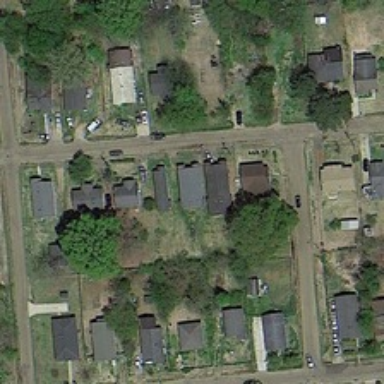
Some buildings and green trees are in a medium residential area .